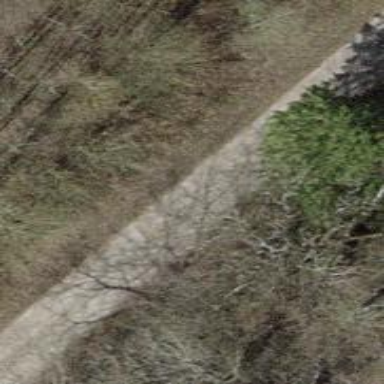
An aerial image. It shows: Unclassified road with asphalt surface and grade1 track type.